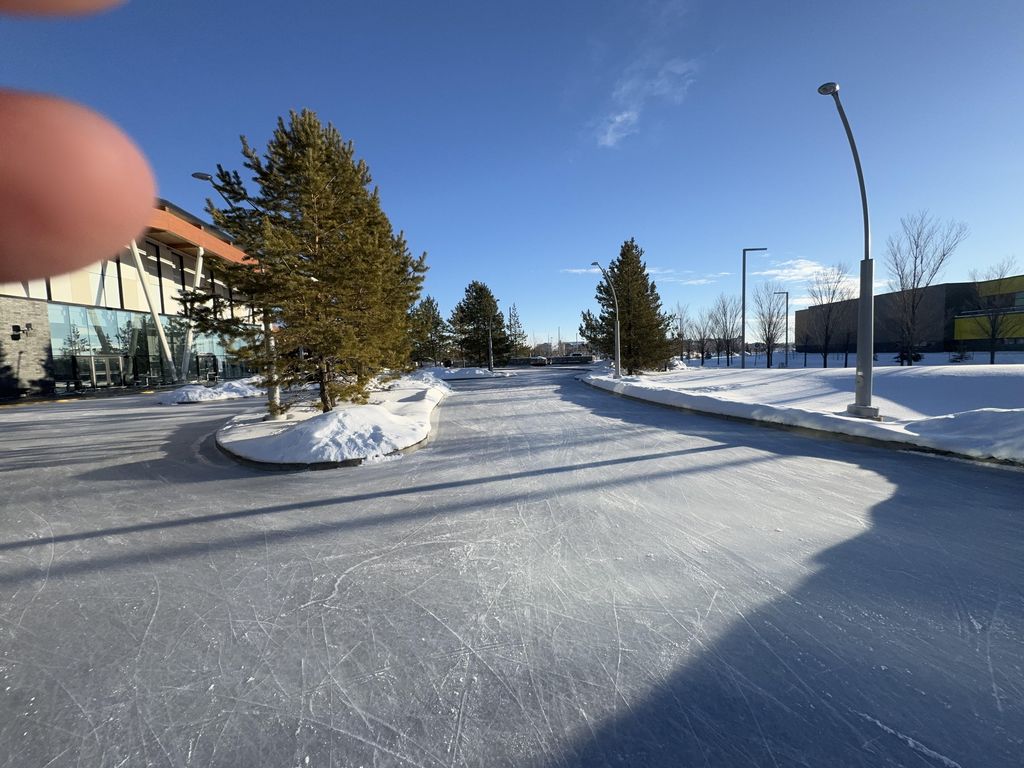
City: edmonton